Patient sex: F
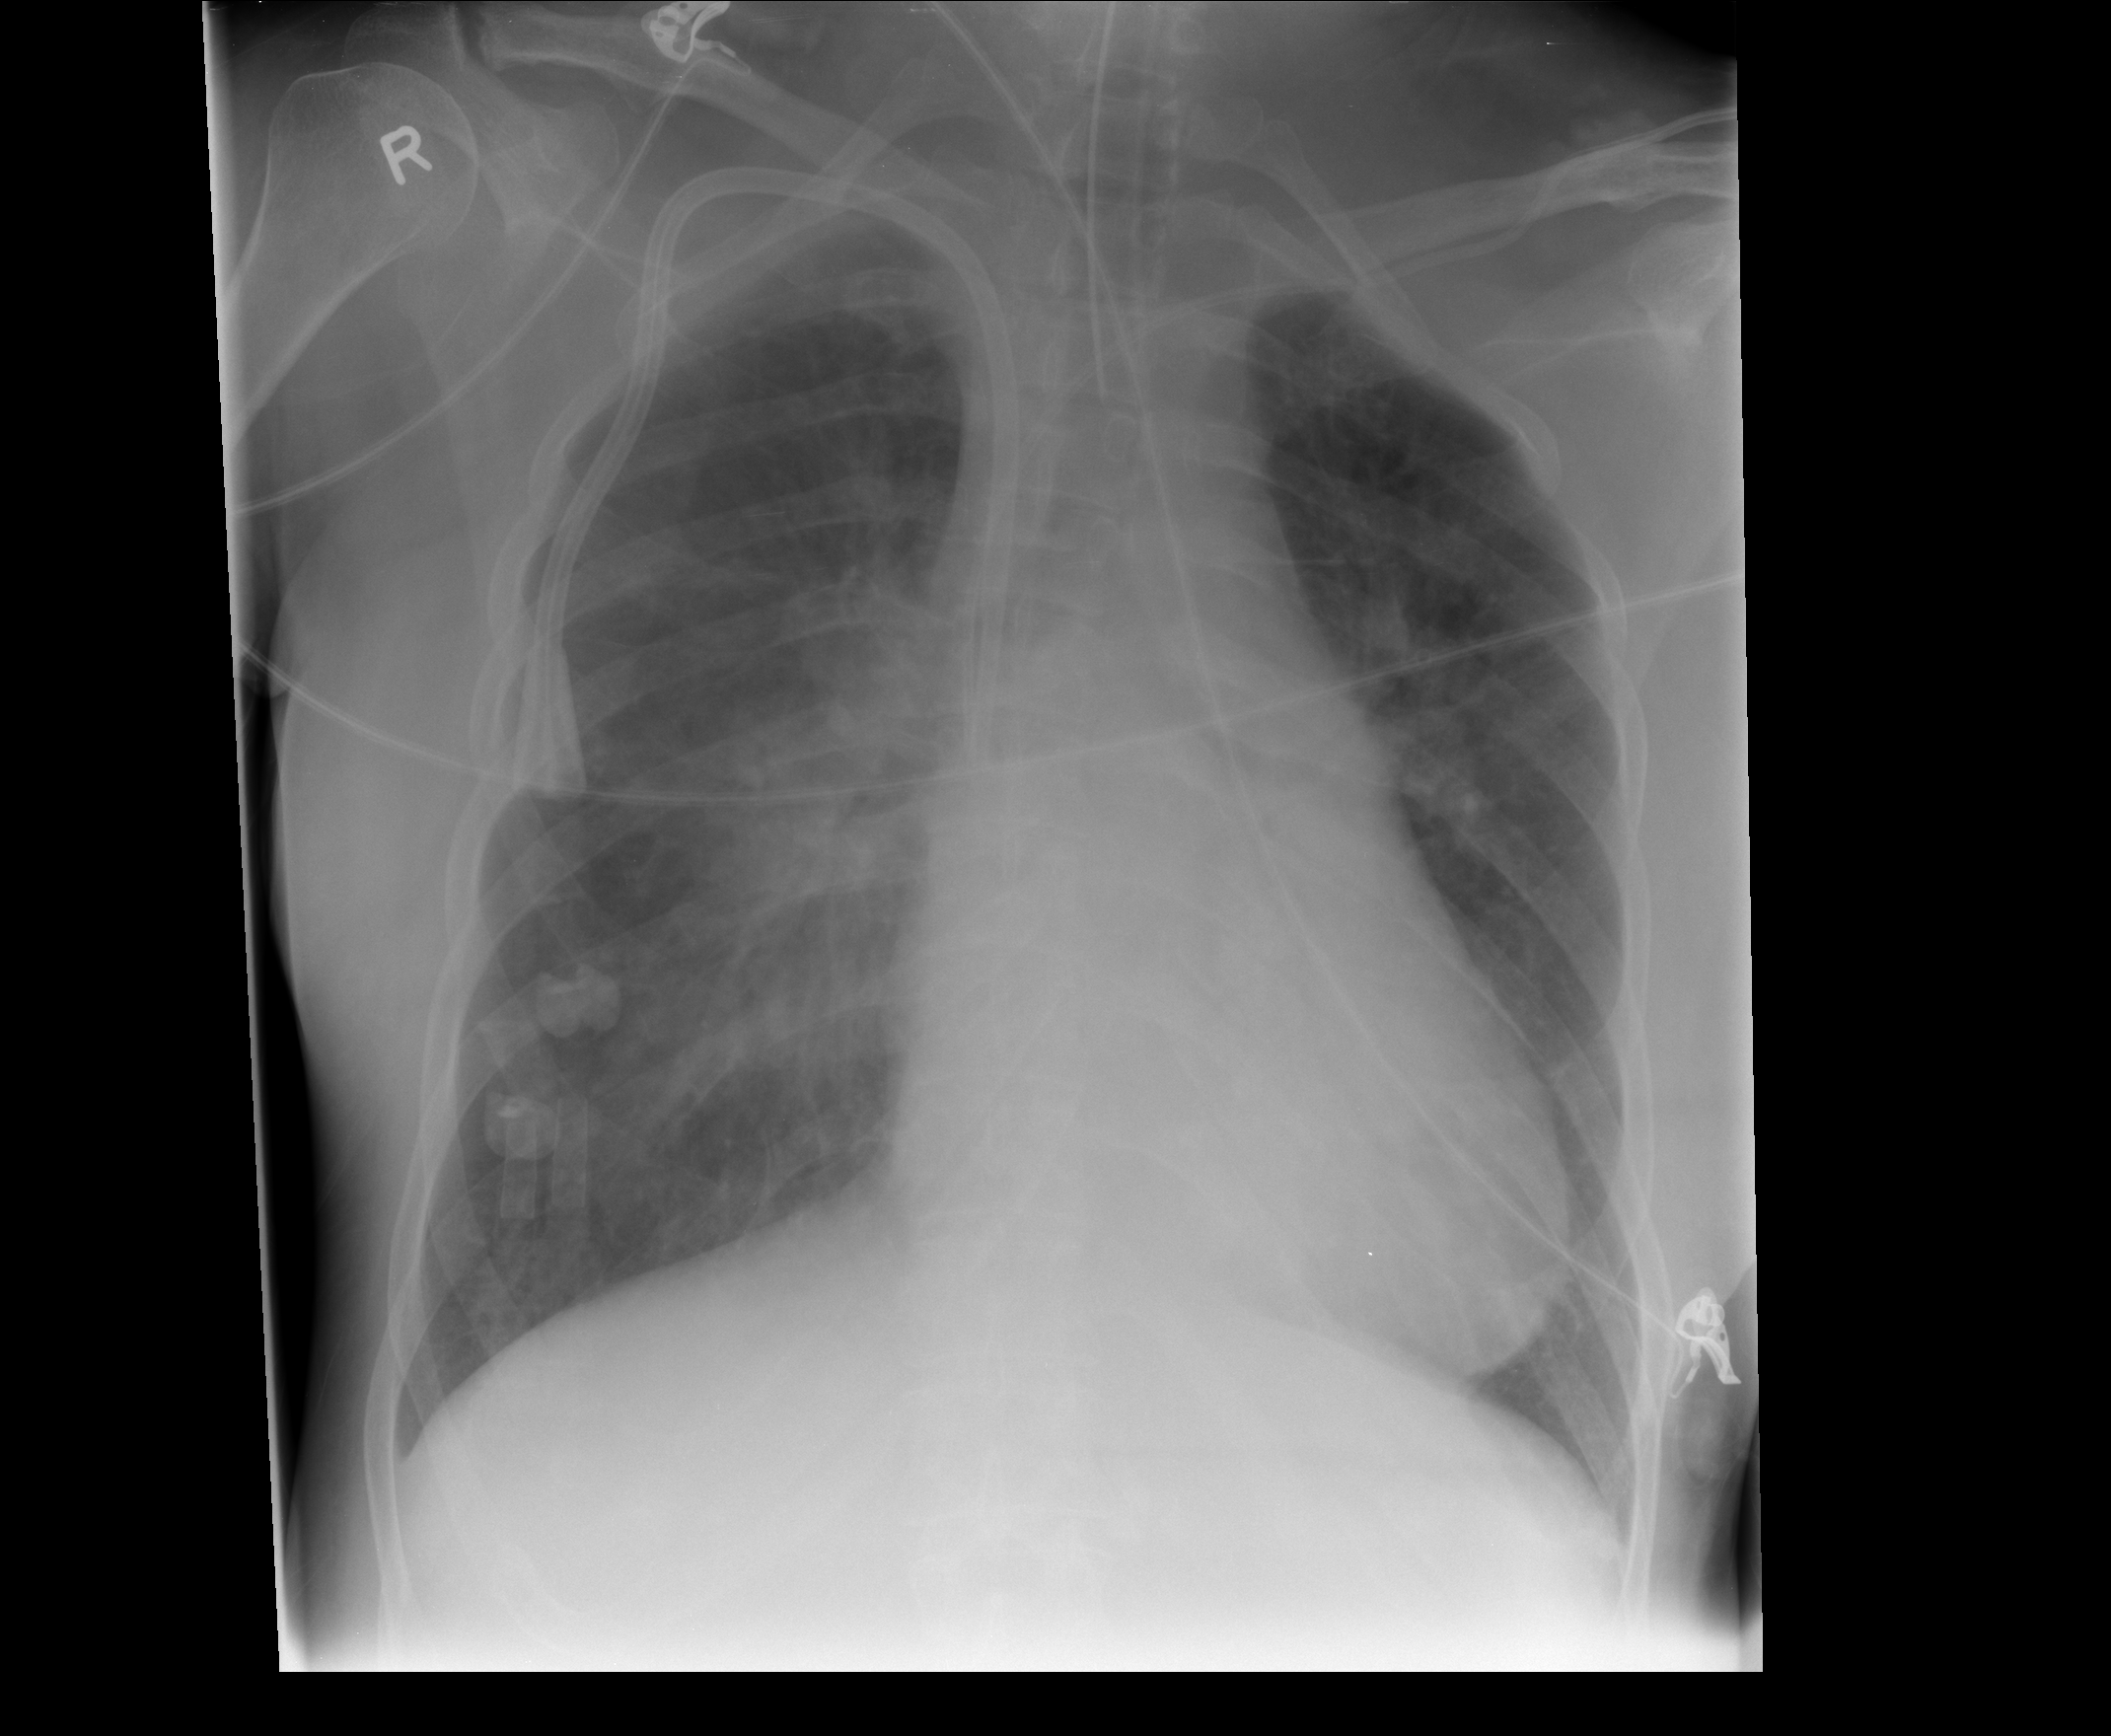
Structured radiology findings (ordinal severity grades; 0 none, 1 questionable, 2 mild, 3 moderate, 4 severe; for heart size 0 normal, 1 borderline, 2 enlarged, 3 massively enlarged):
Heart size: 2
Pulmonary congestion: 3
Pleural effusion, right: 0
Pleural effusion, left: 0
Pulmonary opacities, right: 3
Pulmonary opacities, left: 2
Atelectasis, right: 0
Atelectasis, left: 0